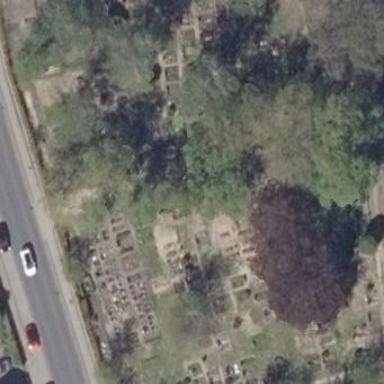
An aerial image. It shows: Cemetery.